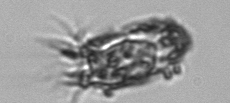
Label: Tintinnopsis